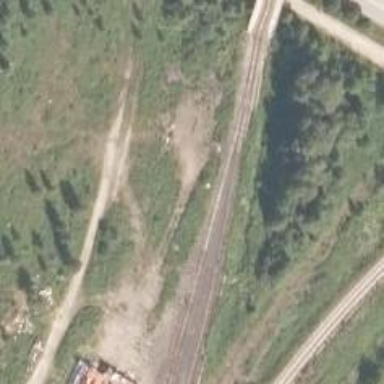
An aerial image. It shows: Wedge is used for the railway derail.